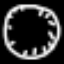
Label: clock